Question: I am trying to post dictionary to facebook in which image is attached, when user click on the image then should redirect the user to a link. I need to share the dictionary in the format shown in the attached image. If anybody knows that how can I achieve
the attached format then please let me know.
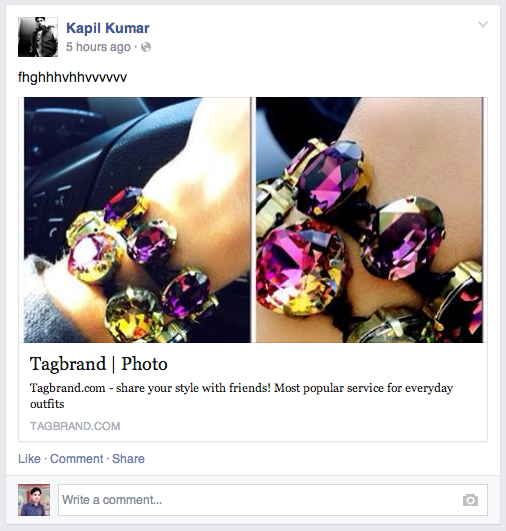
Answer: Please try this code , i also use this code for my app and resolve a issue ..
'''
- (void)sendDataOnfacebook {
[self performPublishAction:^{
NSMutableDictionary *params = [NSMutableDictionary dictionaryWithObjectsAndKeys:@"FASHMOD", @"name",
strFBPostUrl,@"link",
strFBPostTitle, @"message",
strFBPostImageUrl,@"picture",
@"Be a fashion model",@"description",nil];
[FBRequestConnection startWithGraphPath:@"me/feed"
parameters:params
HTTPMethod:@"POST"
completionHandler:^(FBRequestConnection *connection,id result,NSError *error)
{
NSLog(@"Shared successfully");
NSLog(@"status %@ %@ ",result,error);
}];
}];
}
'''